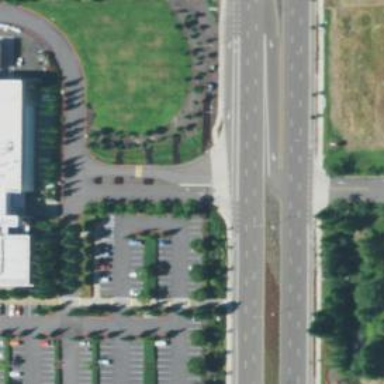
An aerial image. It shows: Asphalt road with primary link designation.